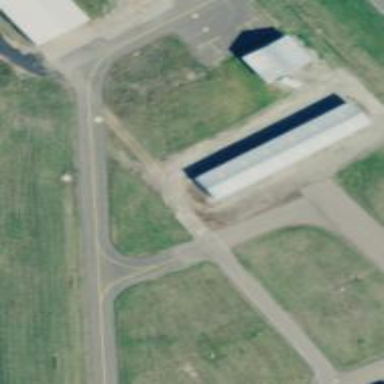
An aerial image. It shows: Taxiway at the airport with asphalt surface.